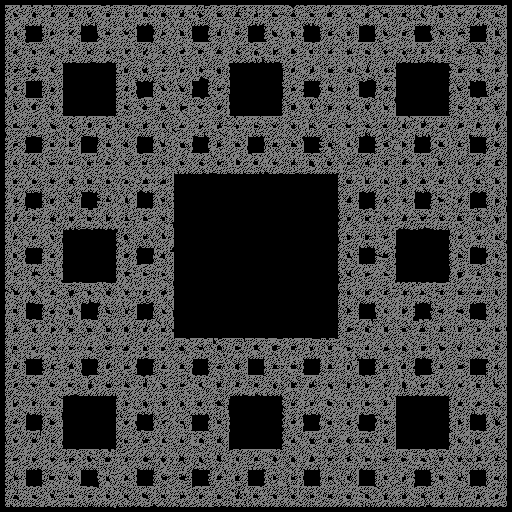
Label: sierpinski_carpet